Interaction volume radius: 5 \u00c5
Interaction volume height: 15 \u00c5
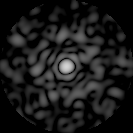
Disorder parameter: 0.781